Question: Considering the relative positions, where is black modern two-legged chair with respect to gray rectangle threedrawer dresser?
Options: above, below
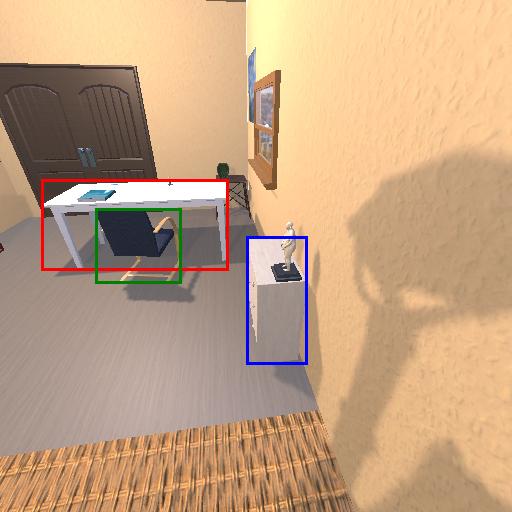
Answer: above